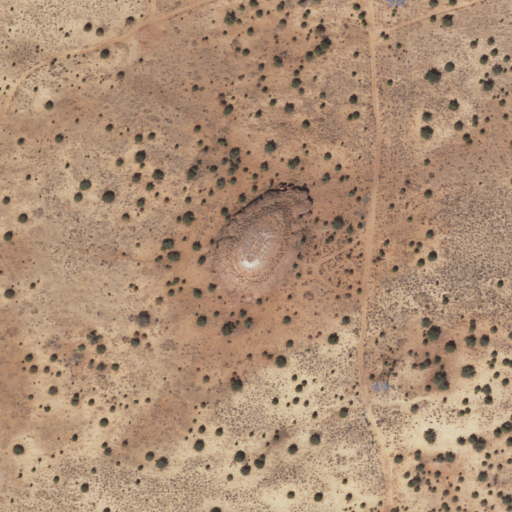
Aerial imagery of mountain in Arizona named Red Mesa containing only shrub